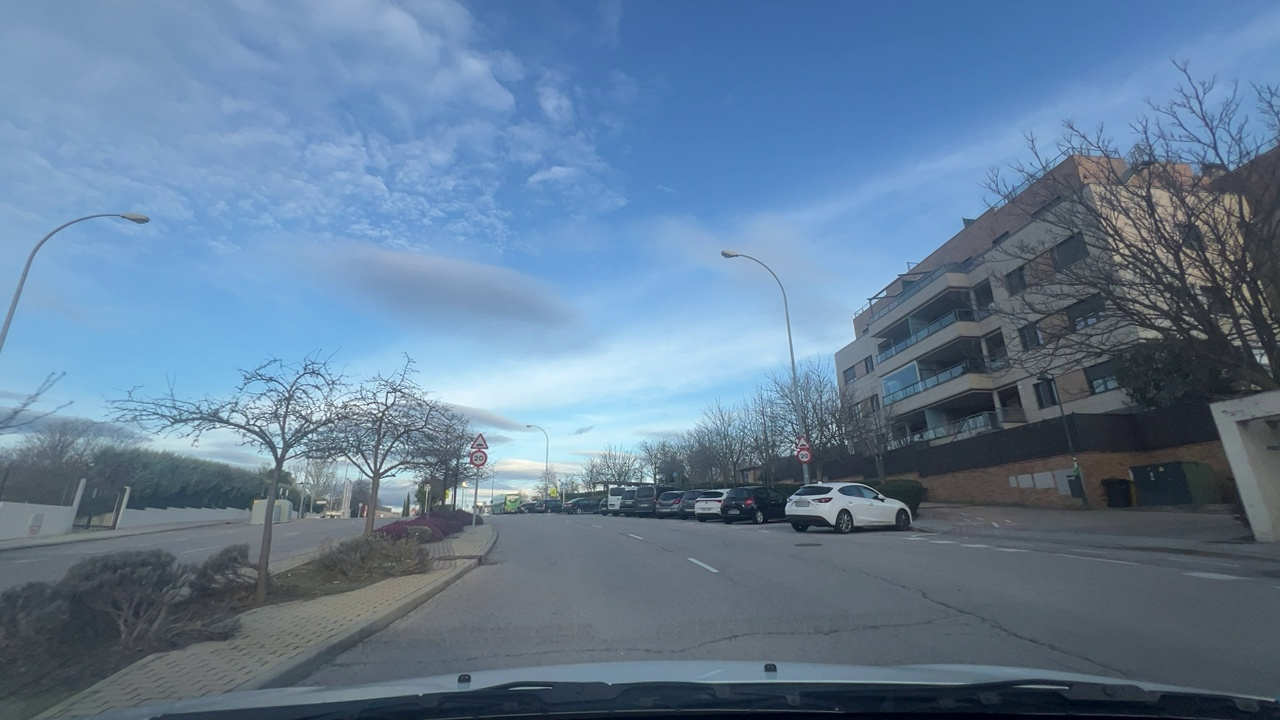
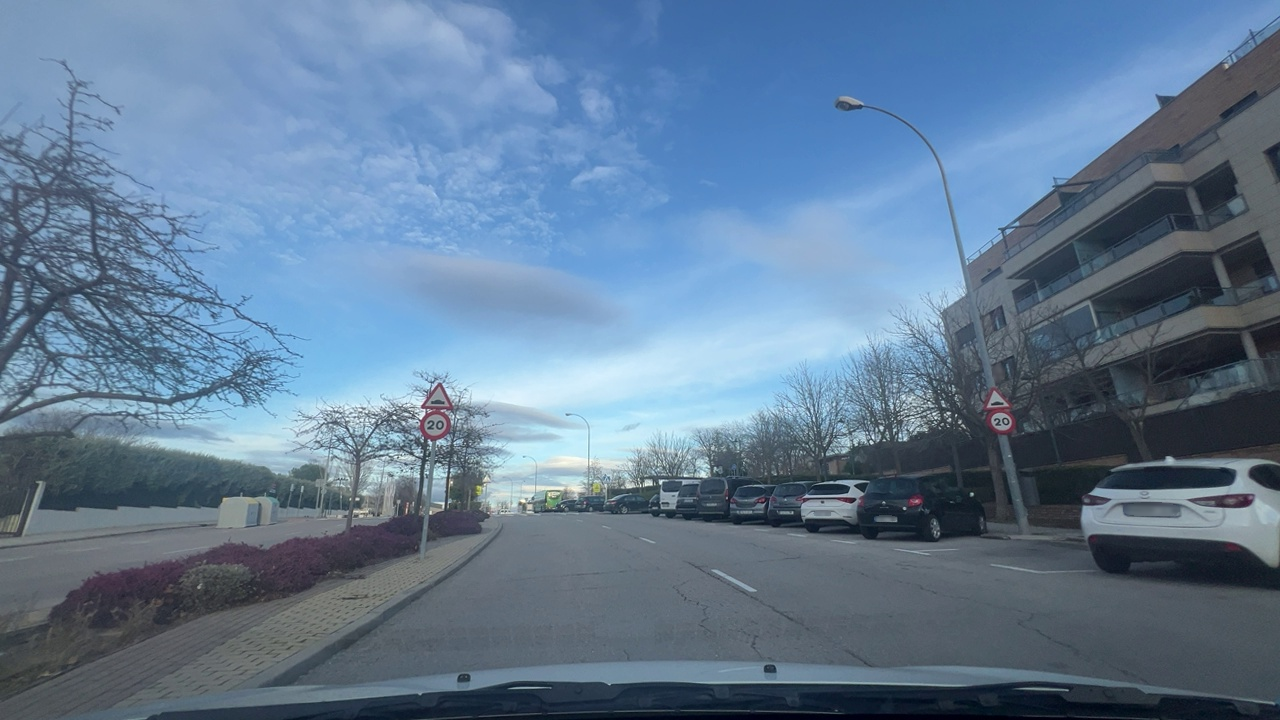
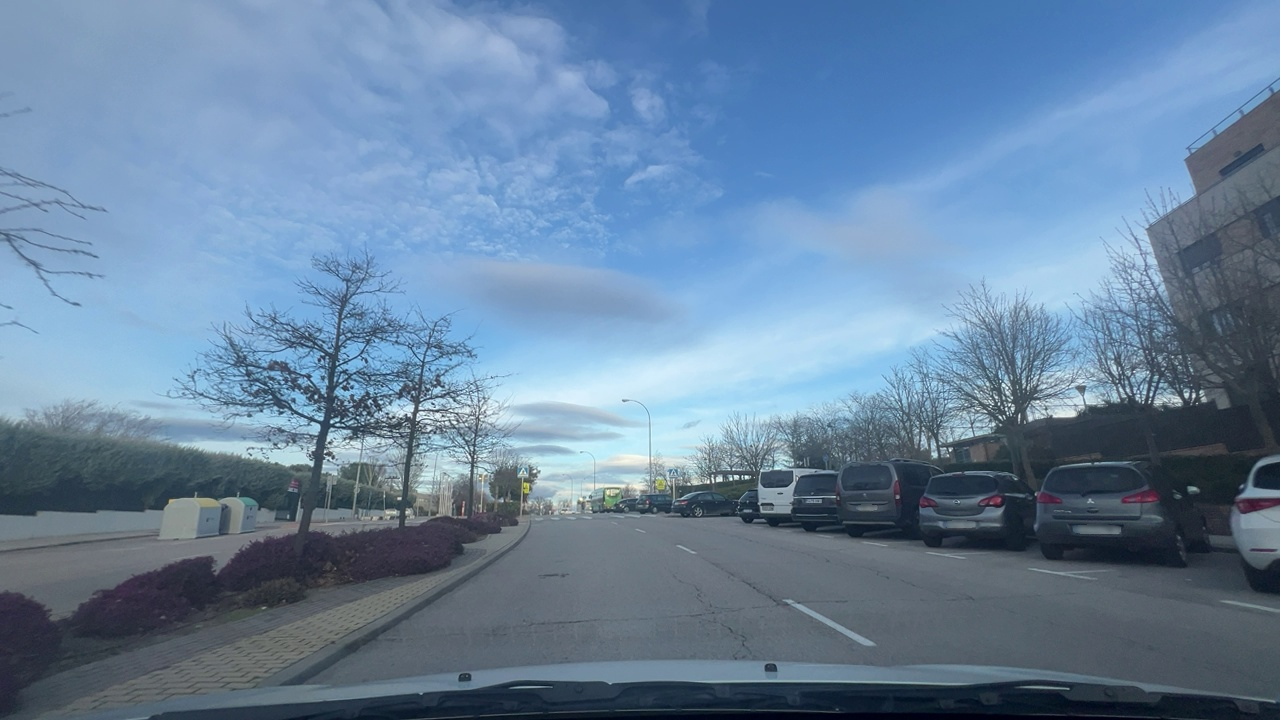
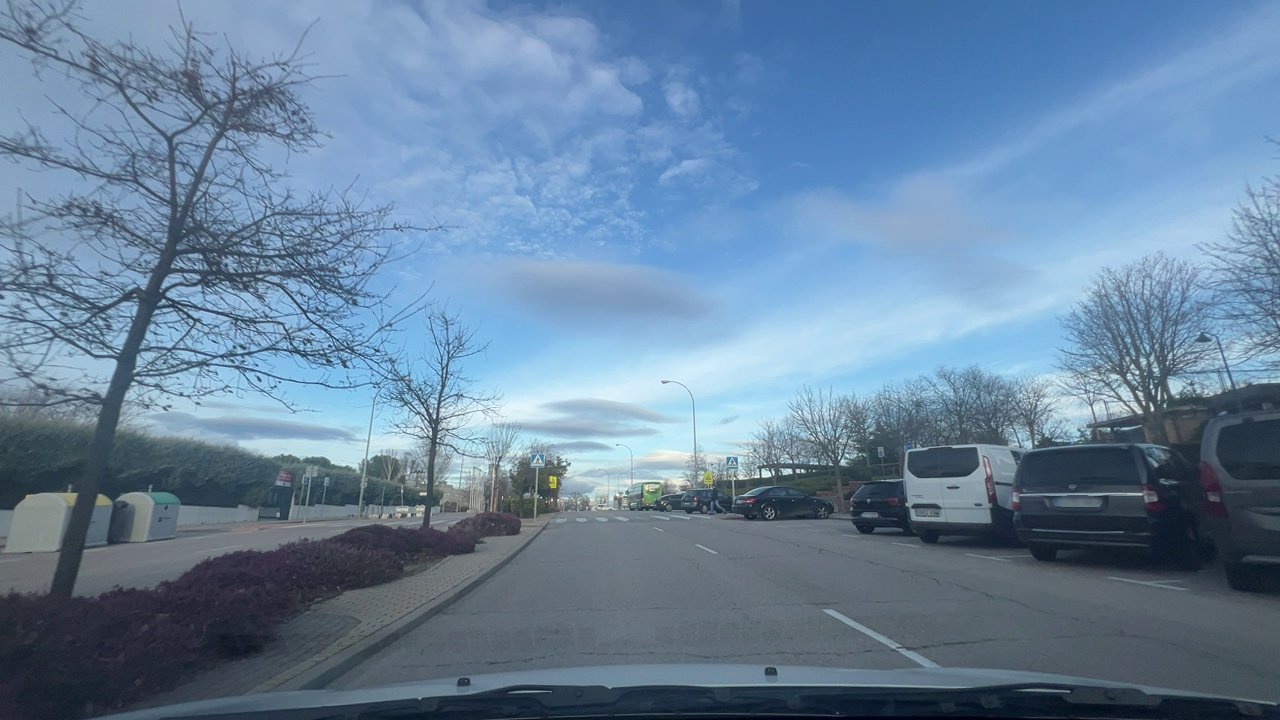
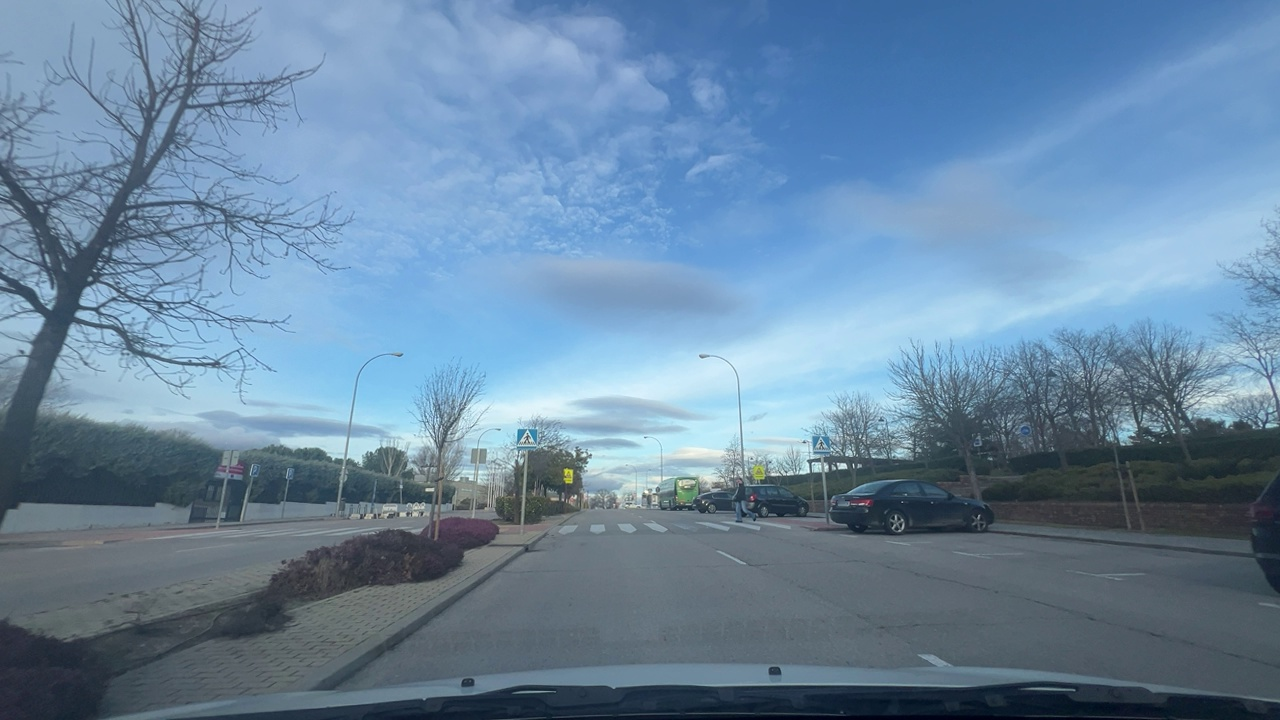
Situation: empty
Question: Are pedestrians or cyclists moving alongside the ego vehicle on the right side?
Answer: No
Reasoning: No cyclists nor pedestrians are visible in the frames

Situation: empty
Question: Is pedestrian's current path intersecting with the trajectory of the ego vehicle?
Answer: No
Reasoning: No pedestrian is visible in the scene and so no intersection conflict may happen

Situation: empty
Question: Are pedestrians or cyclists moving alongside the ego vehicle on the left side?
Answer: No
Reasoning: No pedestrians nor cyclists appear near the ego vehicle accross the frames

Situation: empty
Question: Is the ego vehicle currently traveling within an acceleration or merge lane?
Answer: No
Reasoning: The vehicle is travelling in the leftmost lane of a urban road